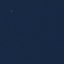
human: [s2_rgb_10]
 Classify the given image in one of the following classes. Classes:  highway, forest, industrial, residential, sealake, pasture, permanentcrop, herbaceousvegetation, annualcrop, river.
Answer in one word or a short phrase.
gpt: SeaLake